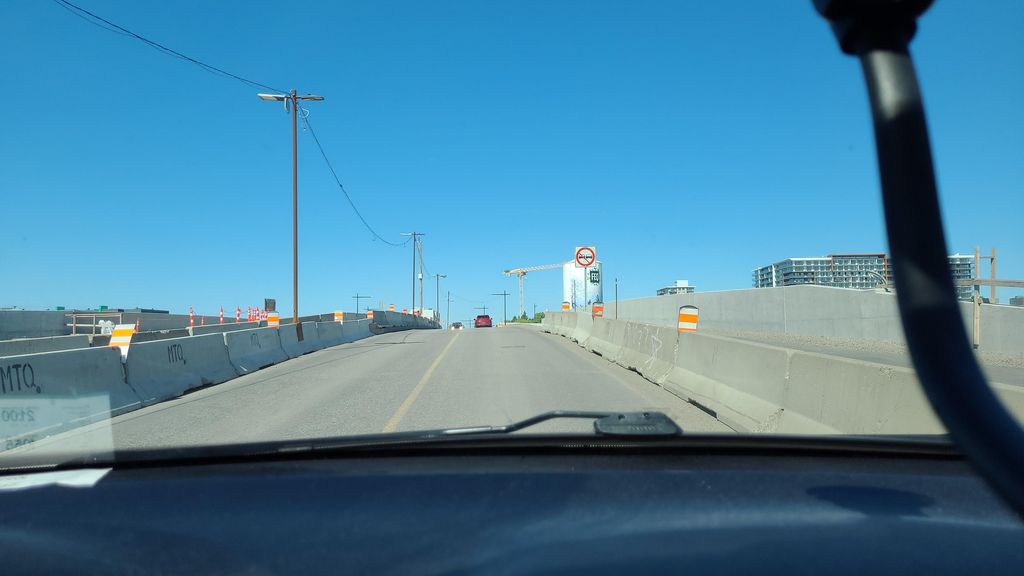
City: quebec_city